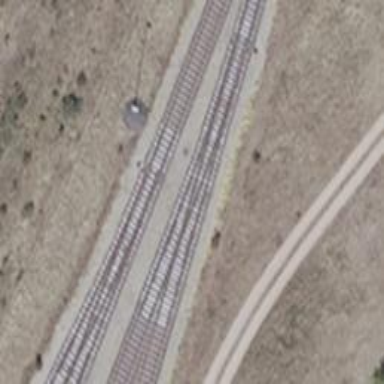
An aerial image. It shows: Railway switch.